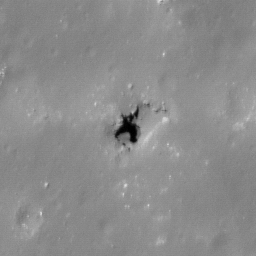
Pit: Jackson 2b
Host crater: Jackson
Host type: impact_melt
Lunar coordinates: latitude 22.497, longitude 196.281